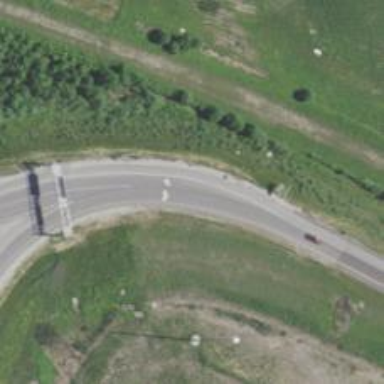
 featuring diverging diamond interchange (DDI)."